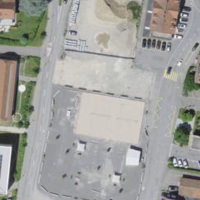
EUNIS habitat code: 54
Species observed at this site:
Xylocopa violacea